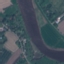
Label: River